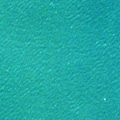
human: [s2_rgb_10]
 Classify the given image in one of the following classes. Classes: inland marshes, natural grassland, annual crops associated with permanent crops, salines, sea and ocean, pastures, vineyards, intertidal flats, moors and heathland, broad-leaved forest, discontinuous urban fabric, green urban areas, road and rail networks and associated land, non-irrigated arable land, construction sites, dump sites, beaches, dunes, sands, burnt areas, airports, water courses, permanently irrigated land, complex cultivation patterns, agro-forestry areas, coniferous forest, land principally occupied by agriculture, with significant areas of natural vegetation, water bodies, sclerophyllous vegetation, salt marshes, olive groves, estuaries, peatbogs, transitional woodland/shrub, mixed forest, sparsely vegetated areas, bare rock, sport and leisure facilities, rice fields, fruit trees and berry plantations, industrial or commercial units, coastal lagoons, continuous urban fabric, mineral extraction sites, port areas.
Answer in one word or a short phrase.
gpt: sea and ocean